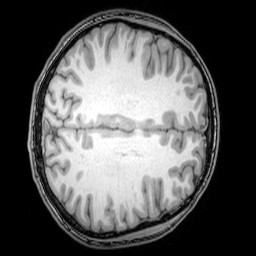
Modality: T1w
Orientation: axial
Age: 21
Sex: male
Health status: healthy
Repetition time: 0.081 s
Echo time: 0.037 s